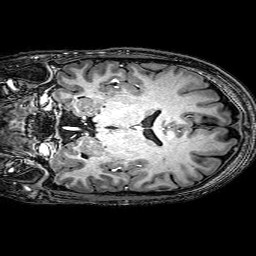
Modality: T1w
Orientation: coronal
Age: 23
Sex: male
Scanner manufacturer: philips
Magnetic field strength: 3 T
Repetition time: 0.009 s
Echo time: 0.0035 s